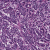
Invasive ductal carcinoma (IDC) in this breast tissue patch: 1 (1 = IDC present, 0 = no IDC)